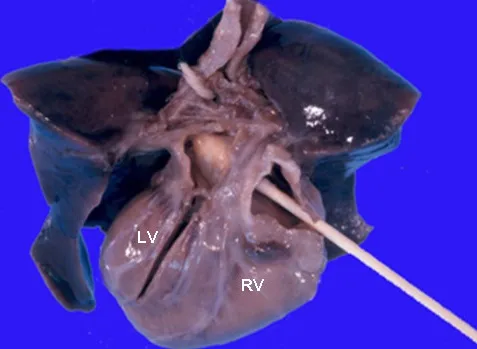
Heart and lungs block, posterior view. The right atrium is divided and the q-tip is directed from right to left through the fossa ovalis showing the giant atrial septal aneurysm (arrow) covering most of the left atrial cavity. The foramen ovale was closed. LV, left ventricle; RV, right ventricle.
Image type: medical_photograph (other_medical_photograph)